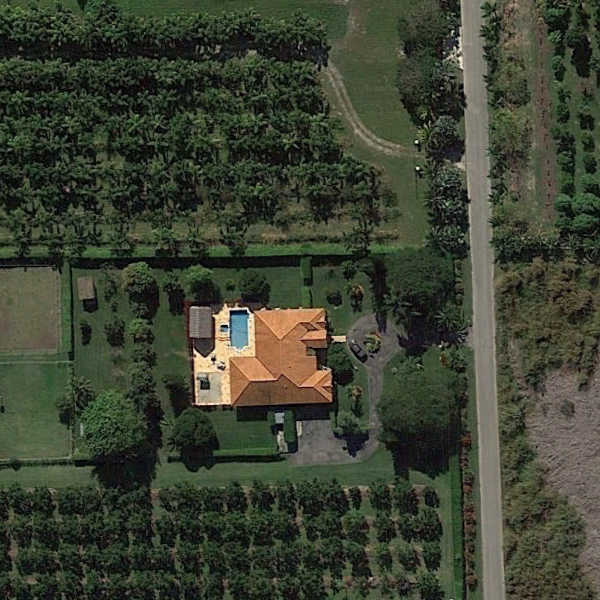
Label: SparseResidential